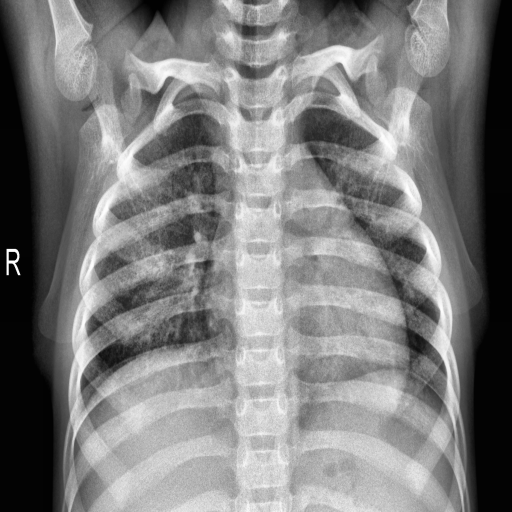
Finding: NORMAL